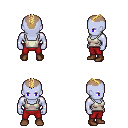
a pixel art fantasy rpg character, male body template, dark elf, purple skin, white pirate shirt, red pants, blonde short mohawk hairstyle, brown shoes, four views (front, back, left, right), 2x2 character sprite sheet, small pixel art, hard edges, no anti-aliasing